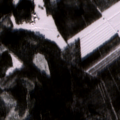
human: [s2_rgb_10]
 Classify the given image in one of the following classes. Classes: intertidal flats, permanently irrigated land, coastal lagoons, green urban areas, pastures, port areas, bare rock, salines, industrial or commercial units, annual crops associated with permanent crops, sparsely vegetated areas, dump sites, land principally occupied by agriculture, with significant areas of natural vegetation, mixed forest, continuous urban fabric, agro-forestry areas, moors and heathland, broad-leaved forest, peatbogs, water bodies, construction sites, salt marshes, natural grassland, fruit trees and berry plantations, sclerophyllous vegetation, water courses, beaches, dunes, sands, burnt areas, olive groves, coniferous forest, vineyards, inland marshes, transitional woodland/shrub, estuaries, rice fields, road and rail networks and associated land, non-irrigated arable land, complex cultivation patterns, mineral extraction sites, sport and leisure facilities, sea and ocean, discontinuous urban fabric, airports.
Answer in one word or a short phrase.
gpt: non-irrigated arable land, coniferous forest, mixed forest, transitional woodland/shrub